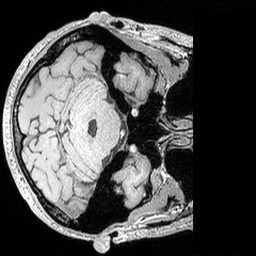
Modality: MP2RAGE
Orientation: axial
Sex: male
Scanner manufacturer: siemens
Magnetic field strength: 3 T
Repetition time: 5 s
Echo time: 0.00292 s